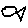
Label: fish